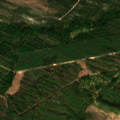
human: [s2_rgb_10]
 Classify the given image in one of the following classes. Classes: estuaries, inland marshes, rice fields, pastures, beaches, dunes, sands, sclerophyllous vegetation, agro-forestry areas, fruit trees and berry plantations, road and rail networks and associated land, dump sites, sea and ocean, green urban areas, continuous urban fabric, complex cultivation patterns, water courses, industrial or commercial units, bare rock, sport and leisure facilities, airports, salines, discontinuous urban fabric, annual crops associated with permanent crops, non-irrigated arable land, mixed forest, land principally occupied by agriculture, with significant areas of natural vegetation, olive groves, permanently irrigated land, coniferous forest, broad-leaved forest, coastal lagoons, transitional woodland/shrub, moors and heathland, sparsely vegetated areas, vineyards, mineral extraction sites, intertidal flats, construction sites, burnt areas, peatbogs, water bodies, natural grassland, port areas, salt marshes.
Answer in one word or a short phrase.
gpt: coniferous forest, mixed forest, transitional woodland/shrub